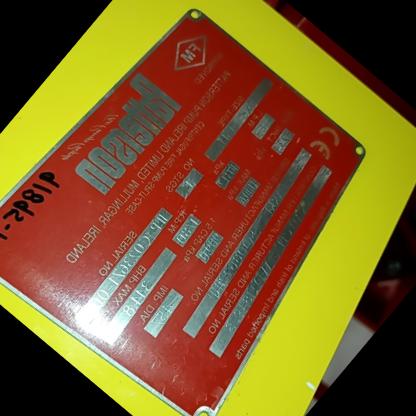
Klasa: tabliczka-znamionowa